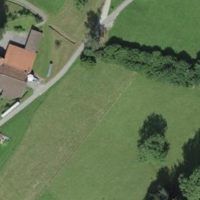
EUNIS habitat code: 24
Species observed at this site:
Campanula rapunculus